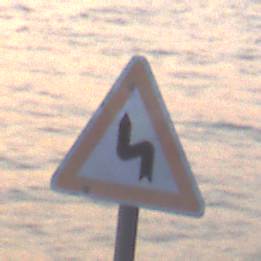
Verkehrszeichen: DoppelkurveZunaechstLinks
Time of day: SunriseSunset
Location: Outdoor (Urban)
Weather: Clear
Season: NotSpecified
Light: Natural